Question: I need to modify a report in SSRS 2008 that displays a value using a table representation as follows.

The accepted value range is 1-7 and the table changes the background color of the cell in the table. I need to be able to modify the color of the color according to some parameter. I reviewd the code and the report was done by creating 7 images -- with the different bachgrounds -- and hiding all images but the one that matches the prarameter value.
I was thinking on using an HTML table to achive this, but the I found out SSRS does not support the table tag. Any ideas on this??
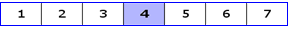
Answer: I figured it out.
I added 7 Textboxes to the report. I aligned them and set the border values and text to look like the image above. Then, set the color property to something similar to this.
'''
=IIf(Fields!RangeParameter.Value=2,Parameters!ColorParameter.Value,"Transparent")
'''